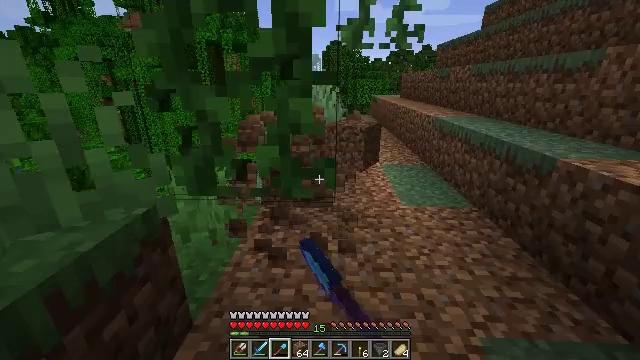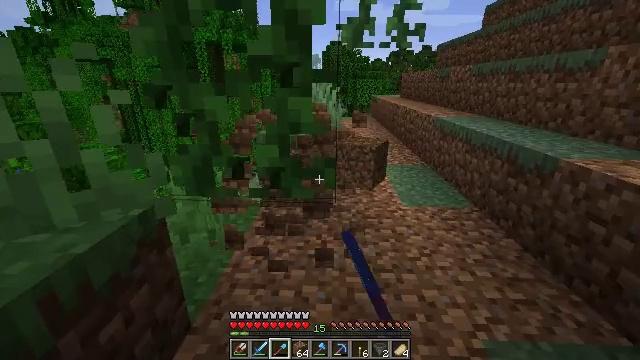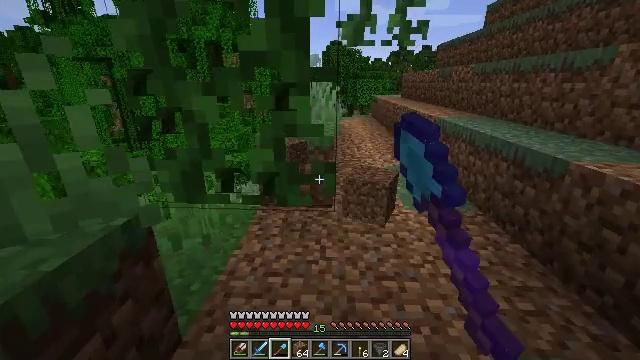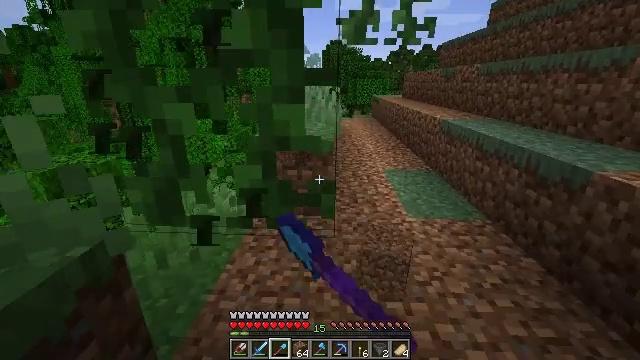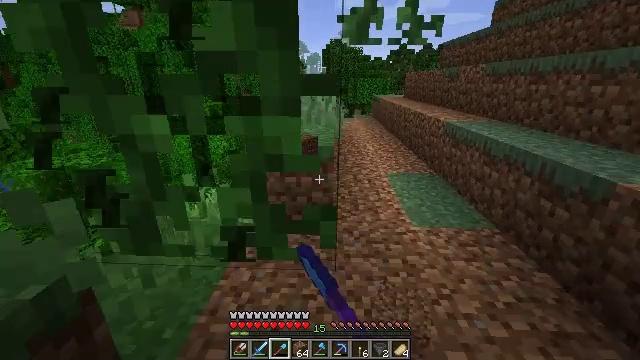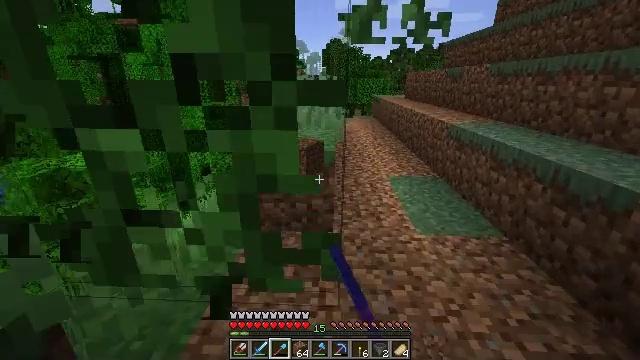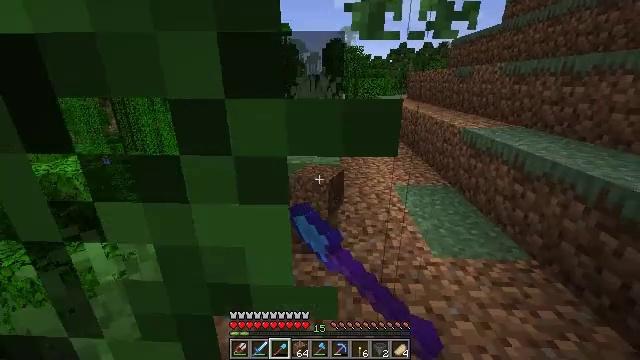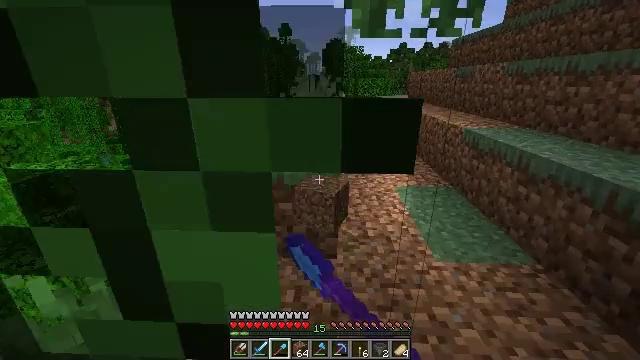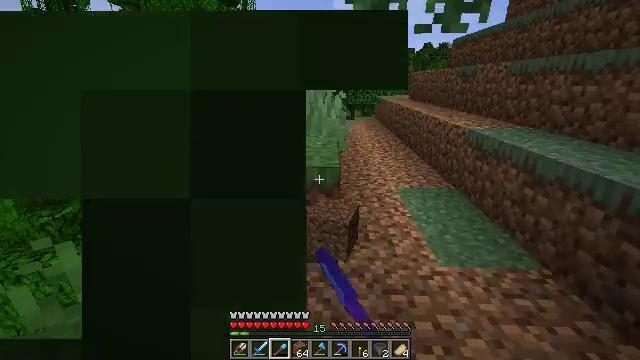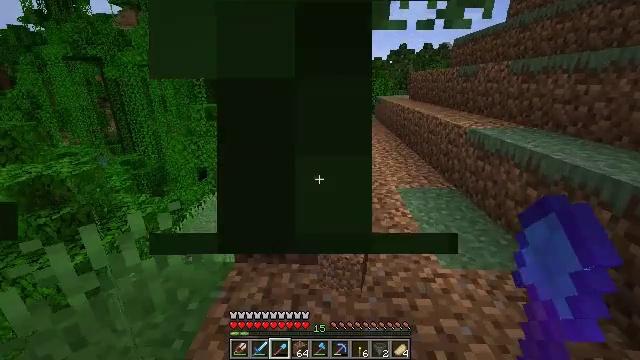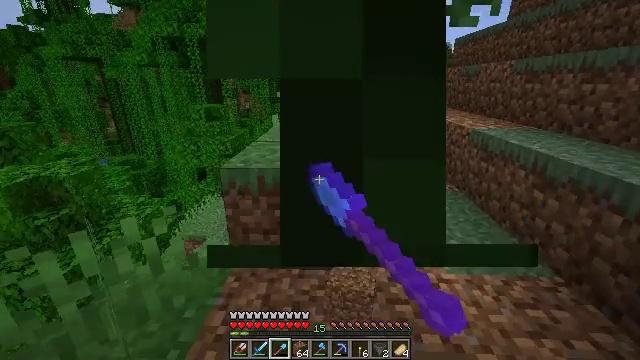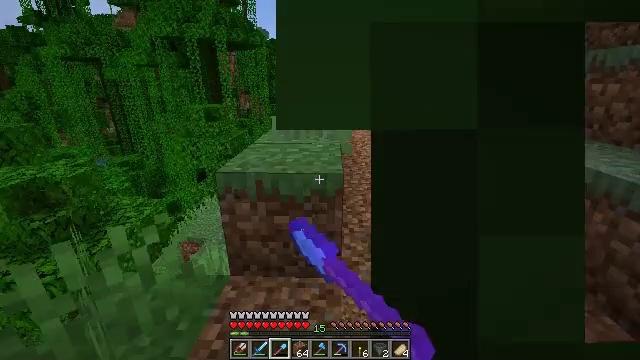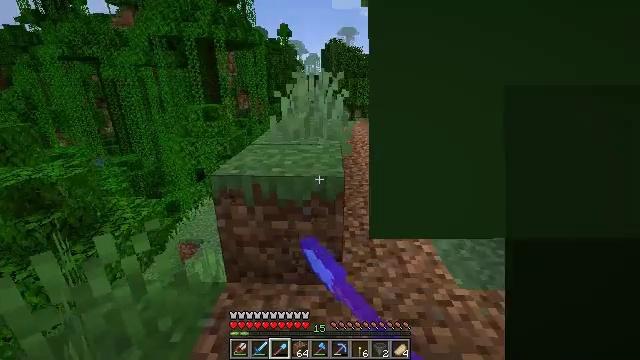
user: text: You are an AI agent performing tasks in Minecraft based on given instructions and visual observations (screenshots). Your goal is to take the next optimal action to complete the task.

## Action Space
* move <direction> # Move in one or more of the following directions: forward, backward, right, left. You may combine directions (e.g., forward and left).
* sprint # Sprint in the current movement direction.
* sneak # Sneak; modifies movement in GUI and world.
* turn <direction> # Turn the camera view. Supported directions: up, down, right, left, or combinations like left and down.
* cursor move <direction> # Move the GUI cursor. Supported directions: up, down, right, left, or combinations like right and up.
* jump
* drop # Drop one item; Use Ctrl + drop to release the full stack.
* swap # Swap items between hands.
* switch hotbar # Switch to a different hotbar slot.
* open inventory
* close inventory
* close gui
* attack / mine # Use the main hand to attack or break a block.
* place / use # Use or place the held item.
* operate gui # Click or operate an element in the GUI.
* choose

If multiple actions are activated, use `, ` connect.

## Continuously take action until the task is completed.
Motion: motion action
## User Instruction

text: Remove and gather vines.
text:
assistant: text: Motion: move forward, attack / mine
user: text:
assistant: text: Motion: move forward, attack / mine
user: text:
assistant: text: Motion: move forward, attack / mine
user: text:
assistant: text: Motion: move forward, attack / mine
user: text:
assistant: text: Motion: move forward, attack / mine
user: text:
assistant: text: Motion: move forward, attack / mine
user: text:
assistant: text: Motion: attack / mine
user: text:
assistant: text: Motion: attack / mine
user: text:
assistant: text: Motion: attack / mine
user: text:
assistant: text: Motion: move forward, attack / mine
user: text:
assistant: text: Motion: move forward, attack / mine
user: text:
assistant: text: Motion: move forward, attack / mine
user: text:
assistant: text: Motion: attack / mine